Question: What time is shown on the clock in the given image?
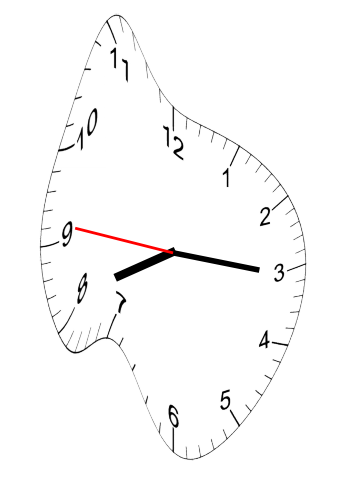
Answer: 08:15:46